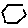
Label: hexagon